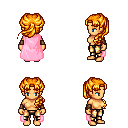
a pixel art fantasy rpg character, female body template, human, tanned skin, pink cape, gold greaves, light blonde princess hairstyle, leather bracers, four views (front, back, left, right), 2x2 character sprite sheet, small pixel art, hard edges, no anti-aliasing